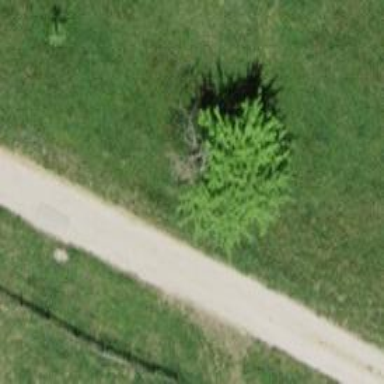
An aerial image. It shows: Broadleaved tree in natural setting.